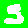
Digit: 5